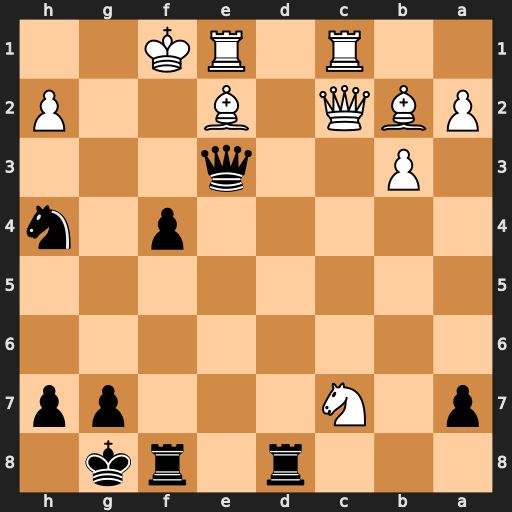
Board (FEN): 3r1rk1/p1N3pp/8/8/5p1n/1P2q3/PBQ1B2P/2R1RK2
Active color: b
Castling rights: -
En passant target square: -
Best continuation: Qh3+ Kg1 Qg2#